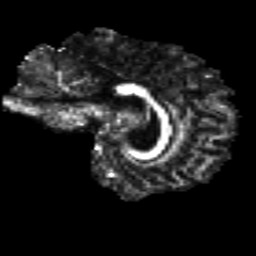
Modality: FA
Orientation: sagittal
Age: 32
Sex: male
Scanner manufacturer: siemens
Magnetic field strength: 3 T
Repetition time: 8.8 s
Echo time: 0.085 s